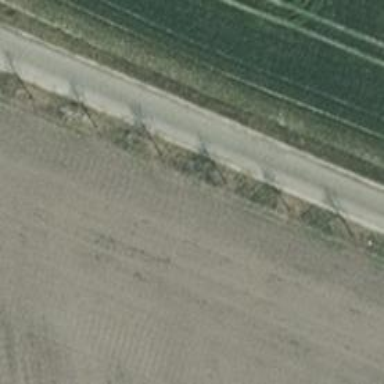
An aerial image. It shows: Avenue lined with trees.